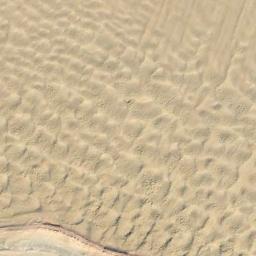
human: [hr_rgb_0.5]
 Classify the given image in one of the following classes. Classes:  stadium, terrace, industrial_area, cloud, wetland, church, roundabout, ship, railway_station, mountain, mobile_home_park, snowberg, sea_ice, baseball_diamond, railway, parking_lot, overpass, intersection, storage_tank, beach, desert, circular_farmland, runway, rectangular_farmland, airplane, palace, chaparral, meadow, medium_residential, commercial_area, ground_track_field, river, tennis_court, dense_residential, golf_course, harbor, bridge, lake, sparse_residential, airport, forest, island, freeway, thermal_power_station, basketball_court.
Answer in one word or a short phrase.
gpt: desert